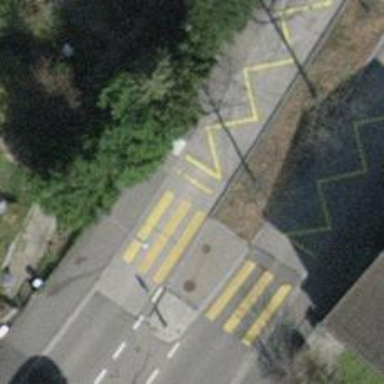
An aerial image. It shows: Bus stop with designated public transport stop position.